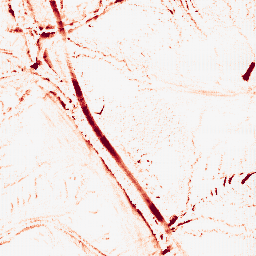
Category: morphological
Decomposition family: morphological
Decomposition parameters: operation: opening
size: 5
Upsampling method: fft_zeropad
Upsampling parameters: scale: 4
Upsampling scale: 4